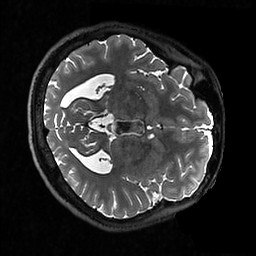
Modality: T2w
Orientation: axial
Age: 25
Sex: female
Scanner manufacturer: ge
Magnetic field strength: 3 T
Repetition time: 3.202 s
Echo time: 0.06629 s